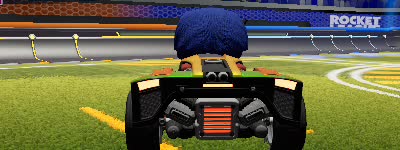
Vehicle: breakout